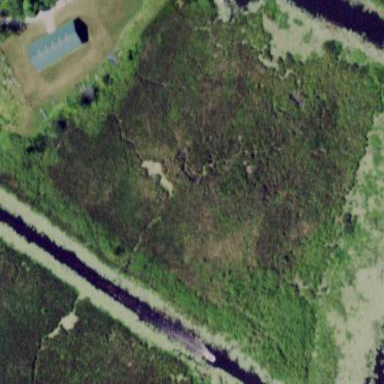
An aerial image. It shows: Wetland area.